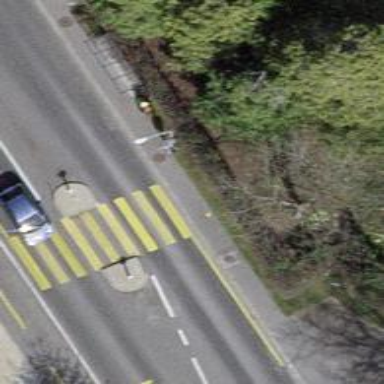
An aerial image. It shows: Uncontrolled zebra crossing on the road.